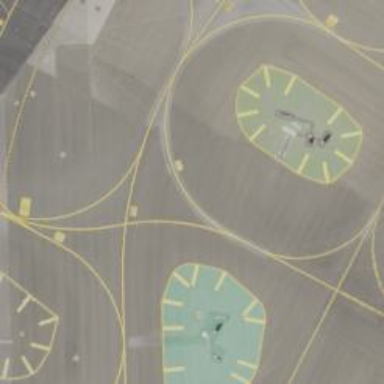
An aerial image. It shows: Asphalt taxiway in the airport.